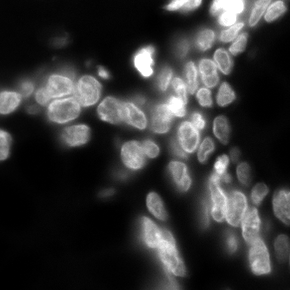
Tissue sample: colon
Magnification: 10.0x
Cell type: Epithelial cells
Senescence state: normal